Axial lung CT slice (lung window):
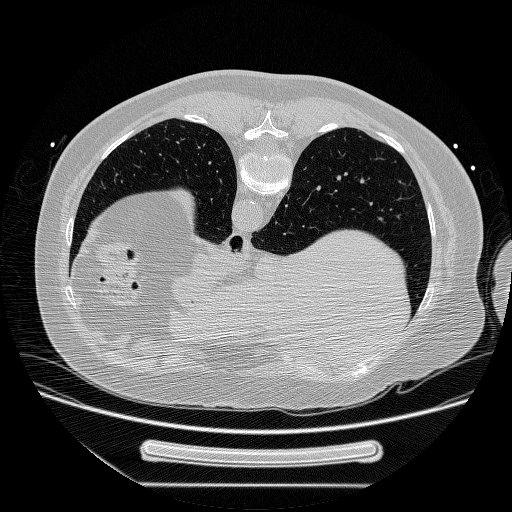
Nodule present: no